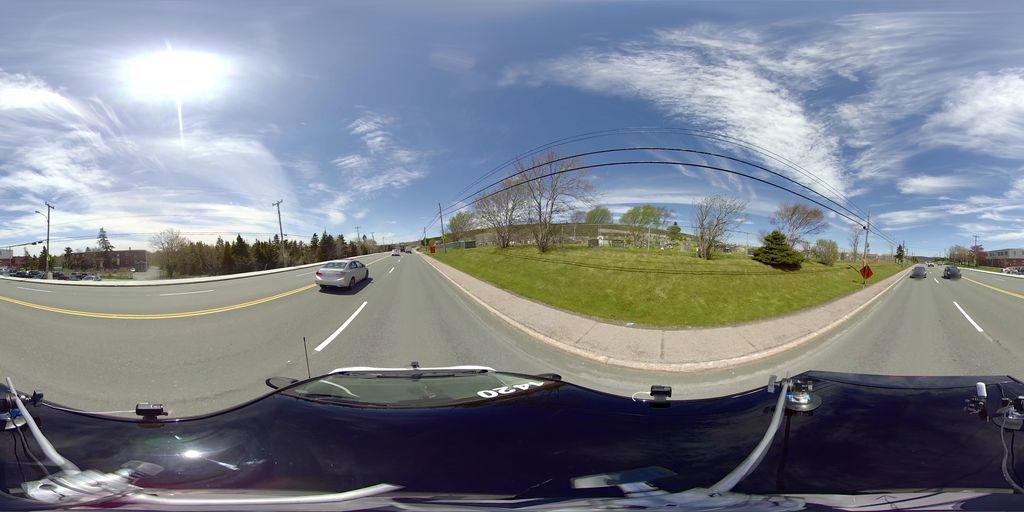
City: st_johns